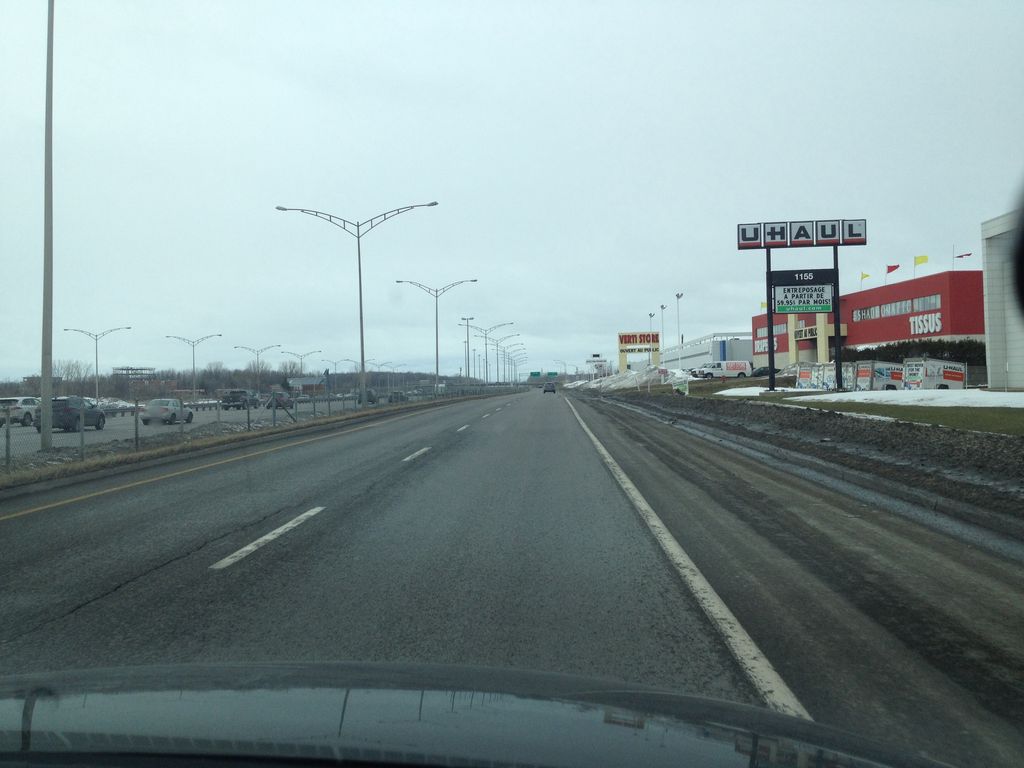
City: montreal